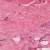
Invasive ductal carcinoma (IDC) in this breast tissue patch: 1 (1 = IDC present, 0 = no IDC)